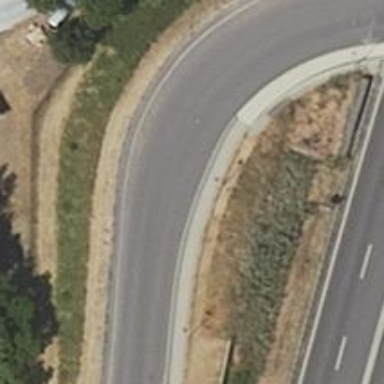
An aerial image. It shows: Smoothly paved residential road.